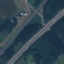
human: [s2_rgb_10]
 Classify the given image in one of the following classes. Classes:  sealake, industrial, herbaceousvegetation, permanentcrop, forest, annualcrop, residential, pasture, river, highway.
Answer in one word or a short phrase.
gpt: Highway